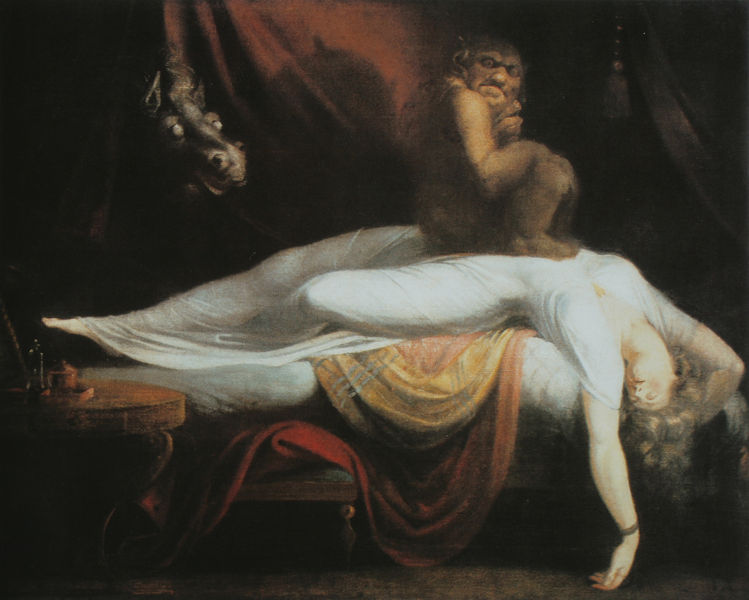
Titel: Der Nachtmahr
Künstler: Johann Heinrich Füßli
Standort: Detroit
Institution: The Detroit Institute of Arts
Schlagwörter: dunkel, gemälde, kopf, körper, mann, schatten, schlaf, weiß, ocker, sitzen, braun, brust, frau, grau, haar, hell, kleid, licht, mund, nacht, nase, schmuck, schwarz, stuhl, szene, tisch, zimmer, blick, dame, rot, schleier, tier, tuch, beige, malerei, symbolismus, blond, flasche, hemd, jung, arm, augen, blass, böse, falten, gesicht, historie, leiche, mensch, mord, sehen, tod, tot, vorhang, boden, gewand, gold, haare, sessel, sitzend, tücher, decke, kontrast, lippen, locken, ohren, schön, seide, esel, pferd, rund, affe, kanne, stilleben, fell, sofa, liegen, schlafen, schlafende, düster, hocker, romantik, angst, vorhänge, weiblich, grimmig, sitzt, draperie, bett, bettdecke, tischchen, kordel, posament, quaste, bauch, laken, couch, knie, liegend, gestalt, hängen, fuss, traum, hocken, sex, liegende, druck, schweiz, gefahr, tote, hässlich, dämon, liege, schein, armband, armreif, männlich, leichnam, albtraum, alptraum, teufel, gruselig, nüstern, böcklin, faun, troddel, erscheinung, venus, pferdekopf, zwerg, trotteln, gelagert, ohnmacht, horror, gestreckt, gaul, unheimlich, ungeheuer, satan, drache, grotesk, dämonen, fratze, monster, alp, fantasiewesen, unschuld, zürich, schalf, glotzen, nachtgewand, gnom, gespenster, alb, füssli, nachtmahr, träume, weißes kleid, kopfüber, rpferd, fuseli, heinrich füssli, puck, alpdruck, beklemmung, berr, brustschwere, frau weiss, glasaugen, herunterhängen, männliche, nachtmaar, schlafens, schwarze romantik, schöne, ohnmächtig, danae, georg füssli, mar, mnahr, mähr, sukkubus, inkubus, albdruck, dömonen